Interaction volume radius: 5 \u00c5
Interaction volume height: 20 \u00c5
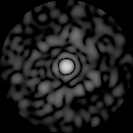
Disorder parameter: 0.8303